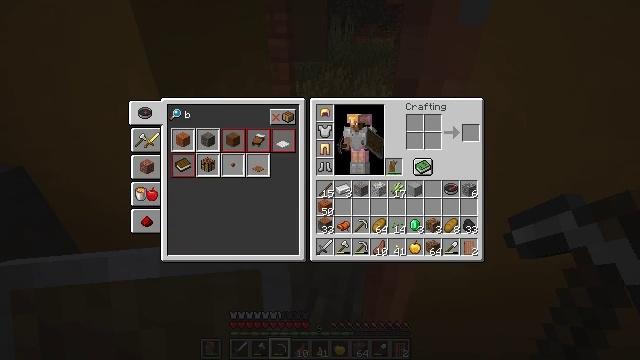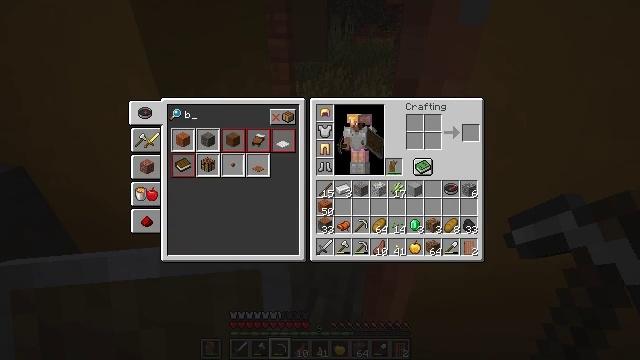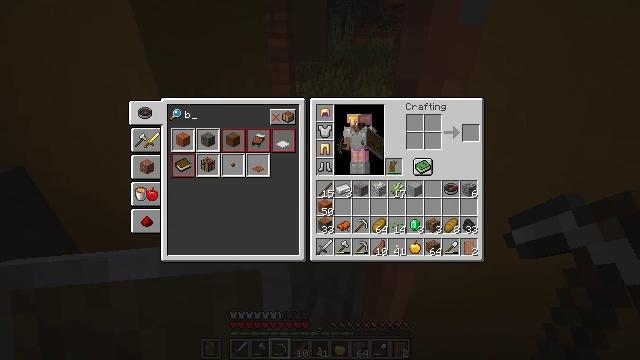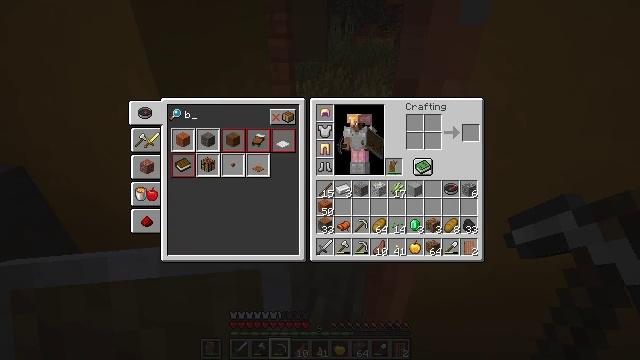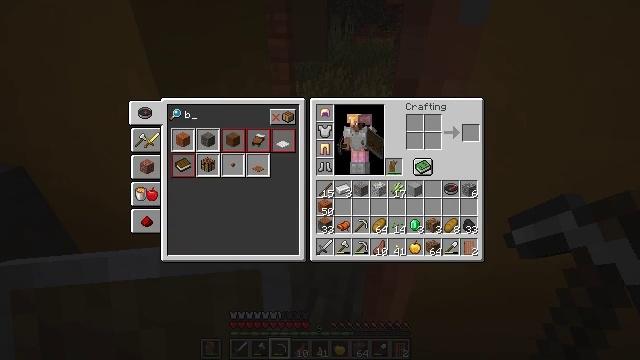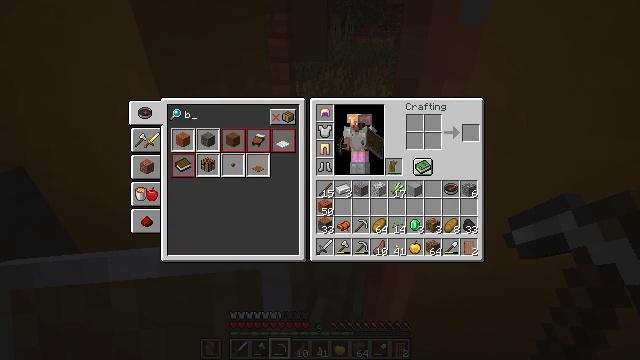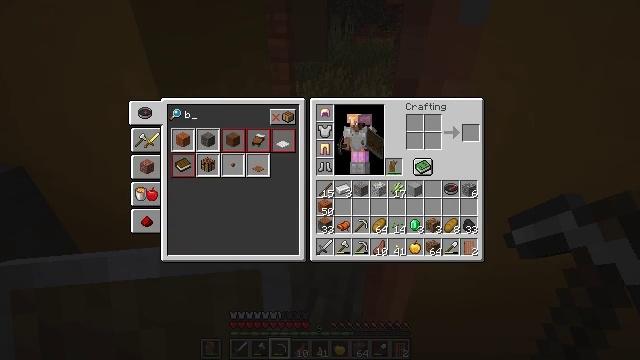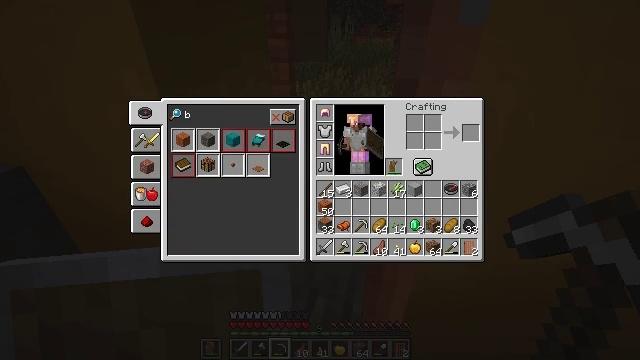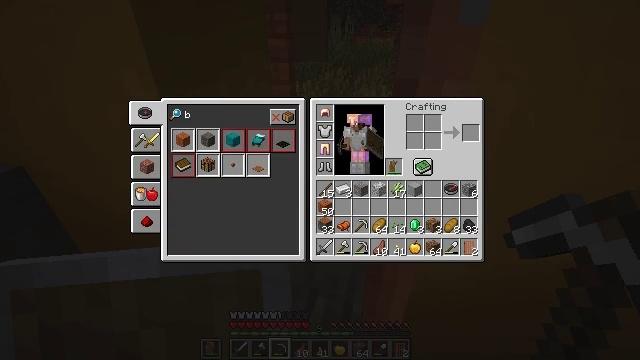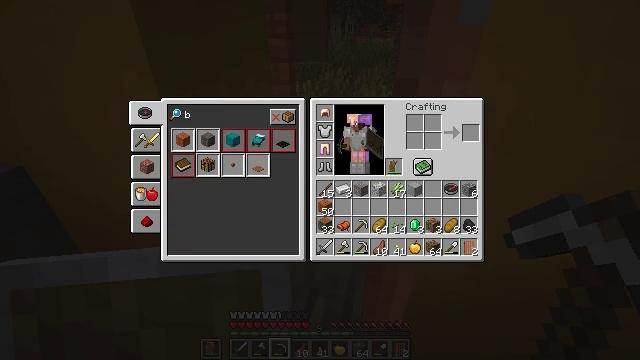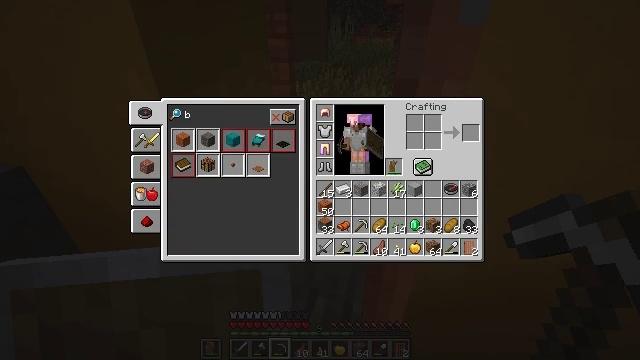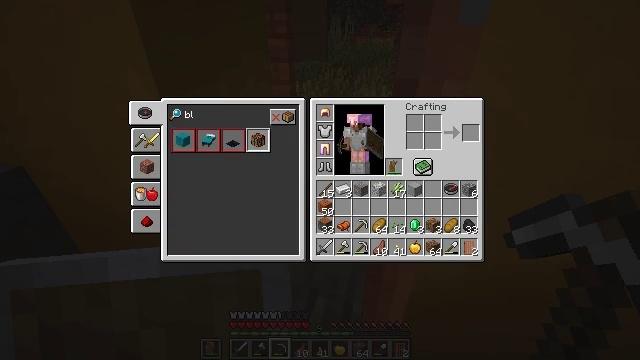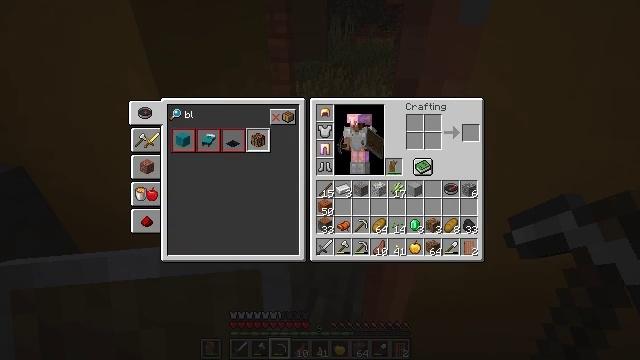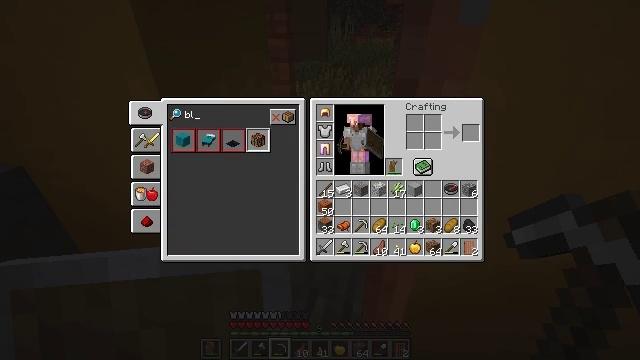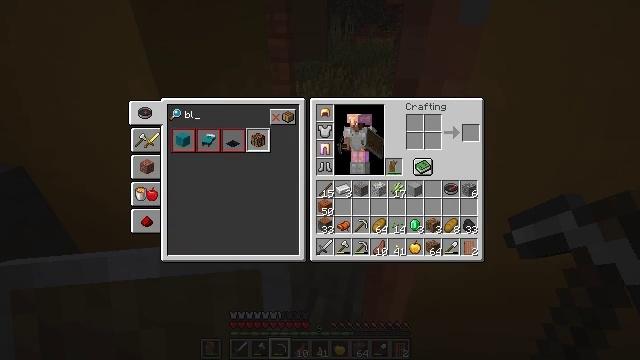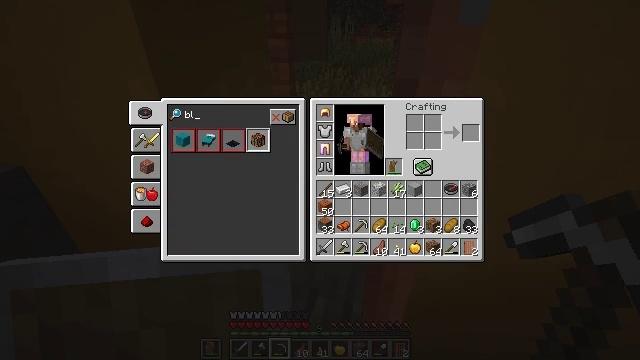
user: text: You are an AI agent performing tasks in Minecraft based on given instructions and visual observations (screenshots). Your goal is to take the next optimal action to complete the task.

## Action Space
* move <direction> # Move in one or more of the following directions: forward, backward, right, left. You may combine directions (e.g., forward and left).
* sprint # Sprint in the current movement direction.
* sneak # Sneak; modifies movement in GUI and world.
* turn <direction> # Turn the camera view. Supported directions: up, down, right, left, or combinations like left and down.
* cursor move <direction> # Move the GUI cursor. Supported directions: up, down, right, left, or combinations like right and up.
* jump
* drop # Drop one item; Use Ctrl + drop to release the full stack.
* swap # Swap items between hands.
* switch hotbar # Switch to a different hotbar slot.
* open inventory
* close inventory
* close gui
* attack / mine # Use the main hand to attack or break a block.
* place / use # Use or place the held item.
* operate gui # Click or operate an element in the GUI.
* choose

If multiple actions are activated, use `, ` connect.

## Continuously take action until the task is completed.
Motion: motion action
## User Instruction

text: Collect the orange bed by mining it.
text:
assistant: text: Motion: no_op
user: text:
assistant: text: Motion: no_op
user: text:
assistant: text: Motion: no_op
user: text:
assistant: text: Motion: no_op
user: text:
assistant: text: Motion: no_op
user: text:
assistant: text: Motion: no_op
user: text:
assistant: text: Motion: no_op
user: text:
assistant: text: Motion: no_op
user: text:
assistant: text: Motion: no_op
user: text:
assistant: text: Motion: no_op
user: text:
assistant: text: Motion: no_op
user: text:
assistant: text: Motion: no_op
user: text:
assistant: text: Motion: no_op
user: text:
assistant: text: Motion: no_op
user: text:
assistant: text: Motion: no_op
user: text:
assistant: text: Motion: no_op
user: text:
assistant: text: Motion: no_op
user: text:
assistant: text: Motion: cursor move down
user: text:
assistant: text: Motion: cursor move down
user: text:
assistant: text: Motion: no_op
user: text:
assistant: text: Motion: move left
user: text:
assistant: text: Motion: move left
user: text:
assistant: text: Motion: move left
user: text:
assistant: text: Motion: no_op
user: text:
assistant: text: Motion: no_op
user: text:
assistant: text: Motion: no_op
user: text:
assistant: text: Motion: no_op
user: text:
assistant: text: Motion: move back
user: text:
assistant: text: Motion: move back
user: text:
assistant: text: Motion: move back